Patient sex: M
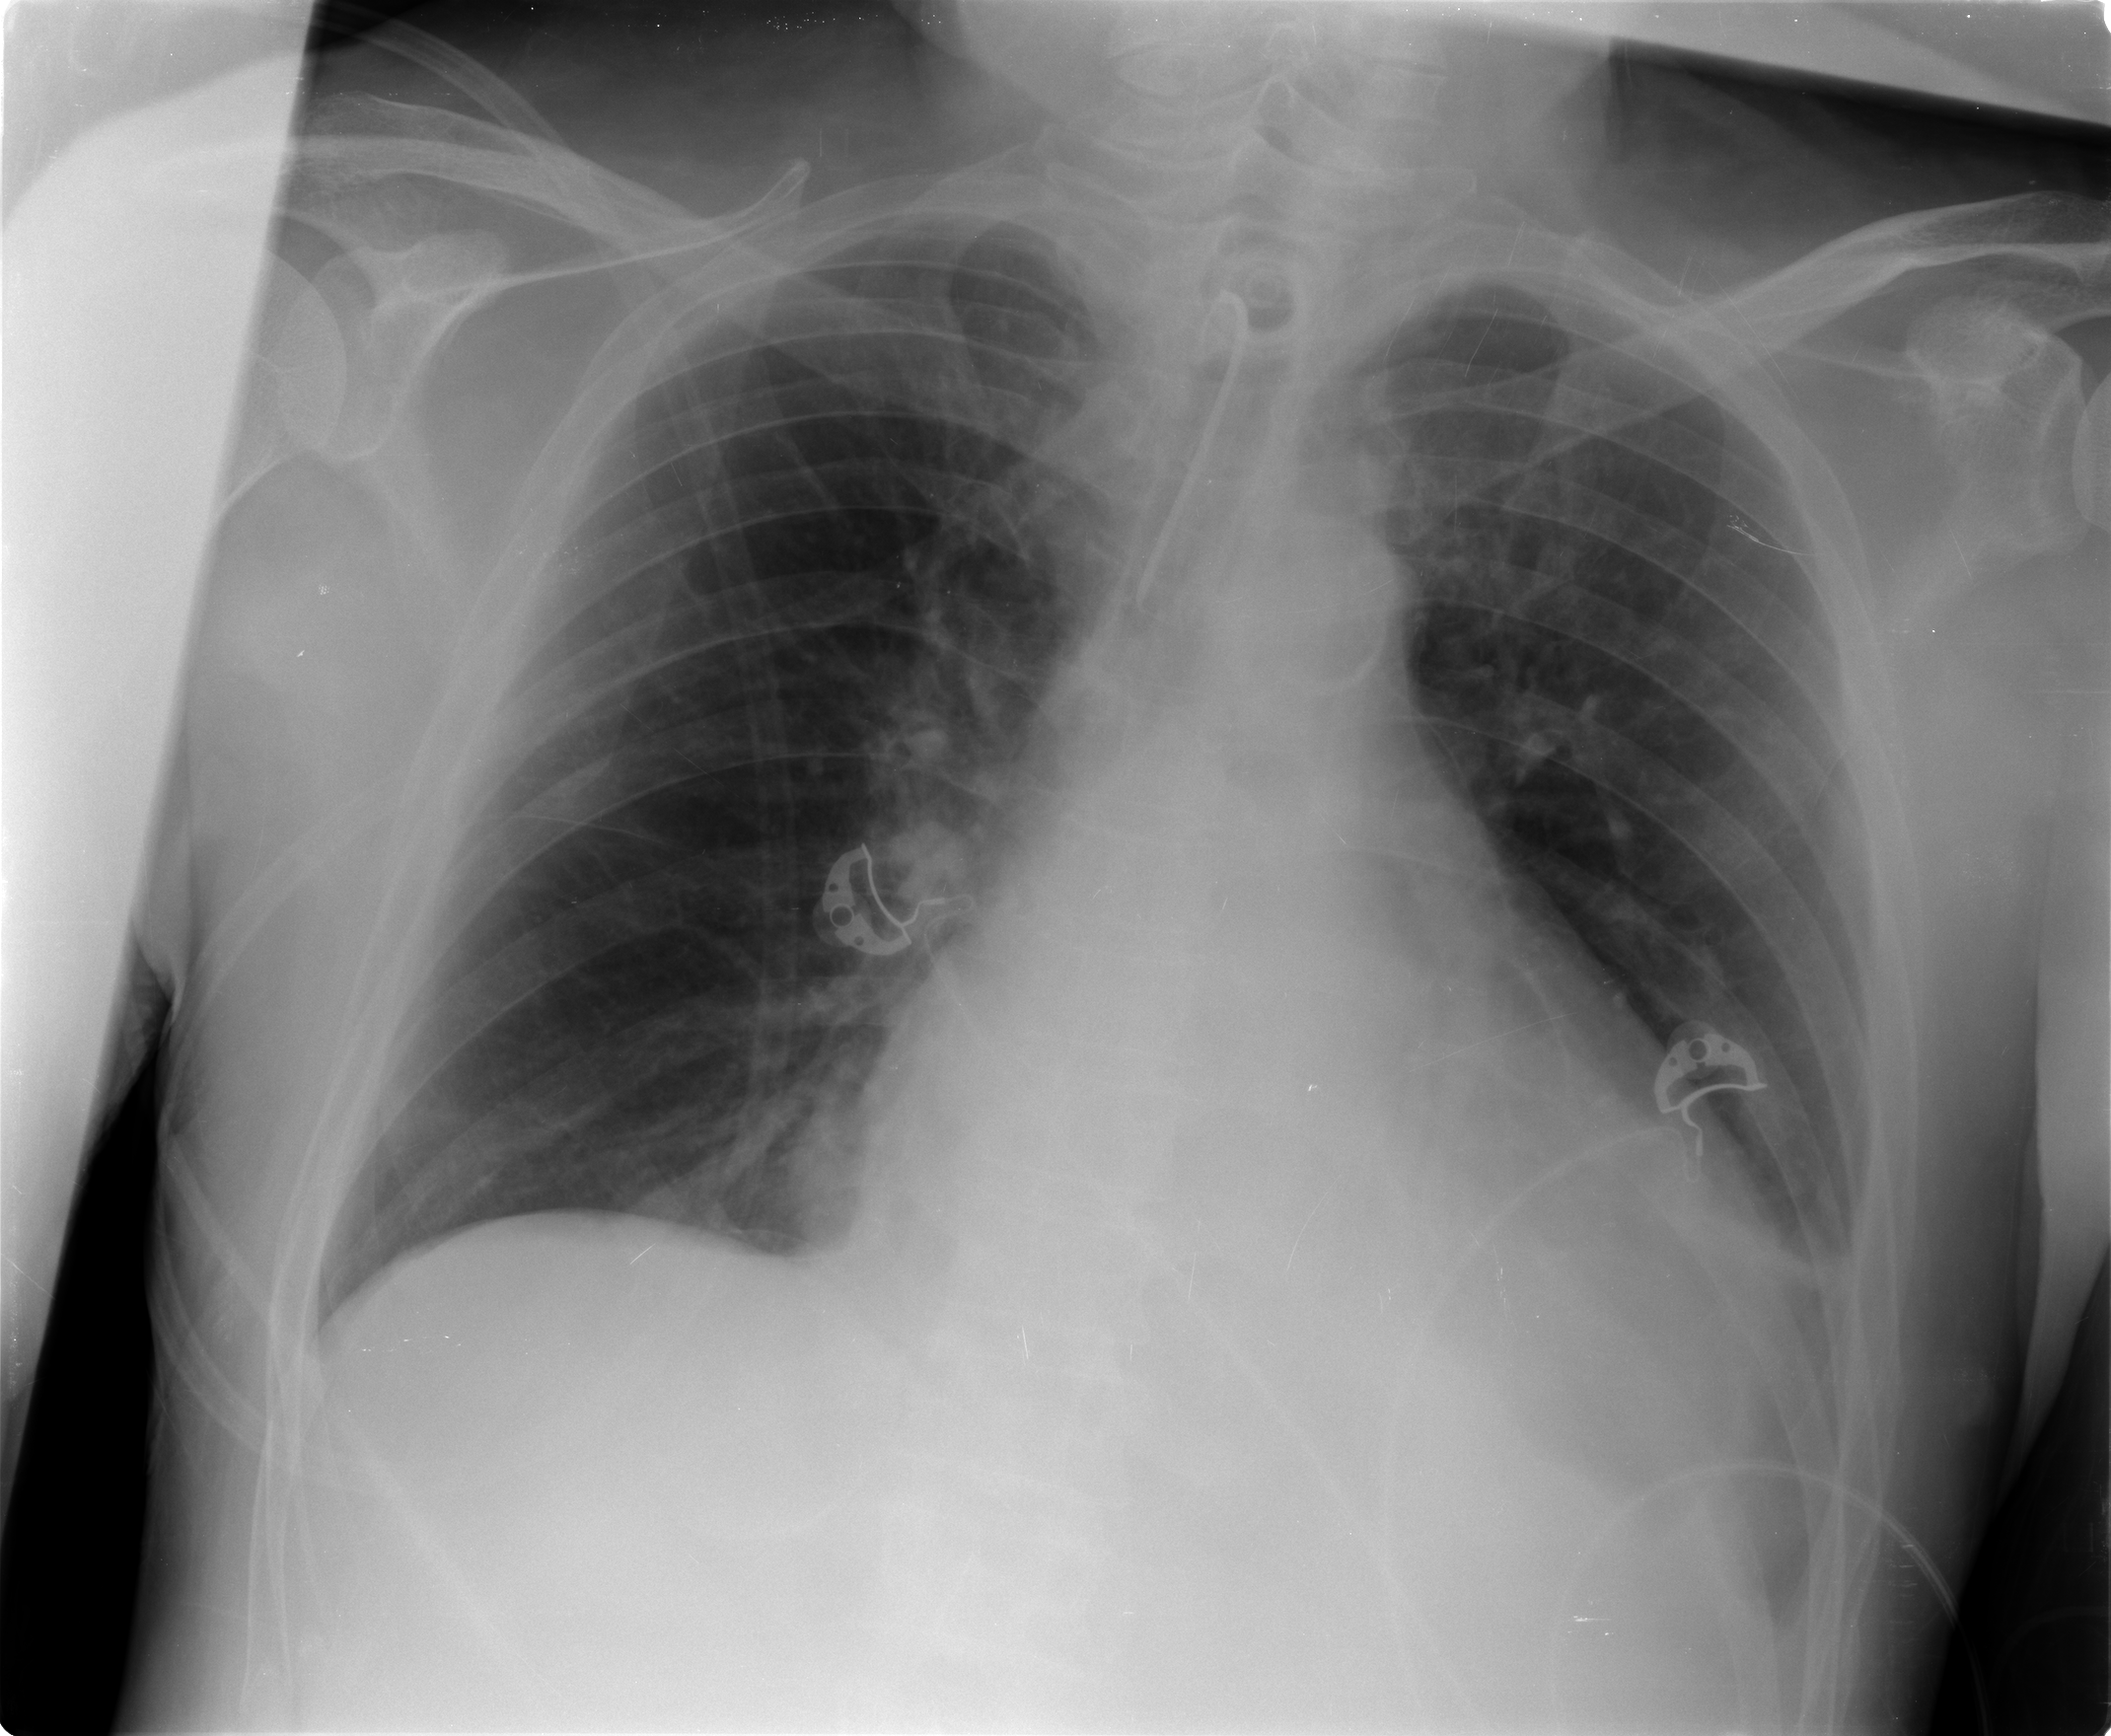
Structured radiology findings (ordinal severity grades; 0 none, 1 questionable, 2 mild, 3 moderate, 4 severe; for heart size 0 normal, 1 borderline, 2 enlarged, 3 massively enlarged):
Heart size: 2
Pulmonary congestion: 0
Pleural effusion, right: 0
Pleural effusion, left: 2
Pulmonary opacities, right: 0
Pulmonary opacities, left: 0
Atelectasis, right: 2
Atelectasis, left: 2